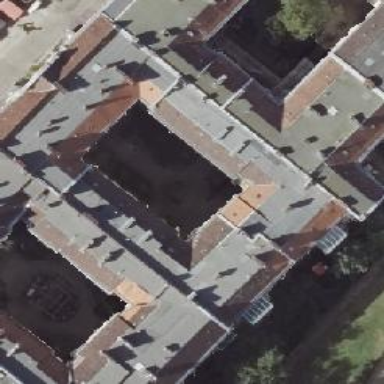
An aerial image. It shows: Apartments building with saltbox roof shape.